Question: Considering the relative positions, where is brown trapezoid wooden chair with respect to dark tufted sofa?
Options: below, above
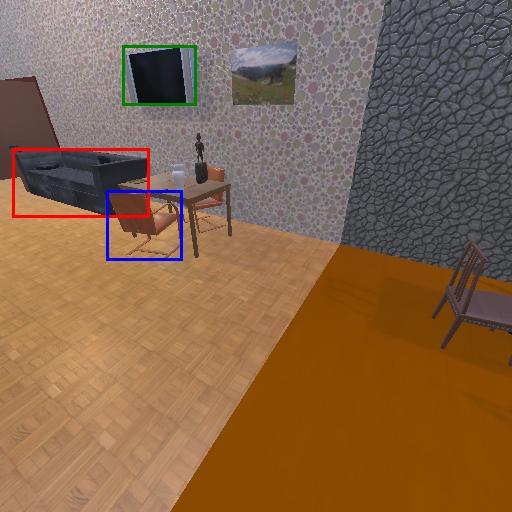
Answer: below